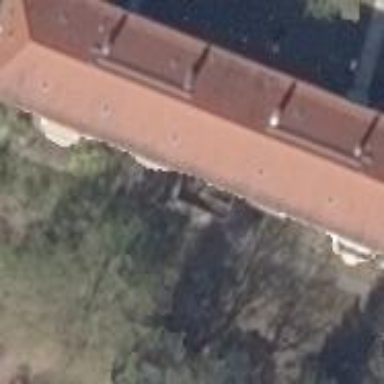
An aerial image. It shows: Historic apartment building with hipped red roof made of roof tiles.